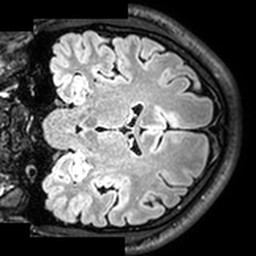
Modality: T2w
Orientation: coronal
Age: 24
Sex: male
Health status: healthy
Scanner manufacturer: philips
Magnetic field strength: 3 T
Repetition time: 5 s
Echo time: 0.2887 s